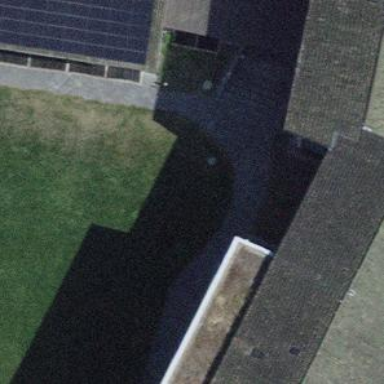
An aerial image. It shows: School building.